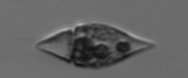
Label: Amphidinium